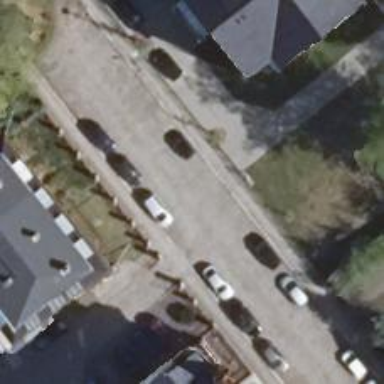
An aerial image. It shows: Residential road with parallel parking lanes on both sides.